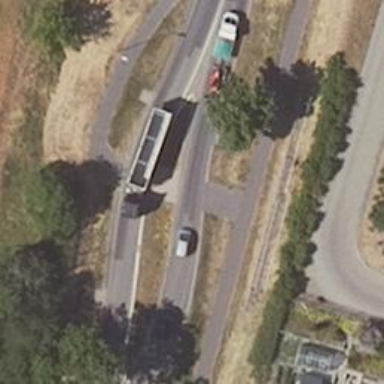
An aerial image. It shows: Traffic calming island.